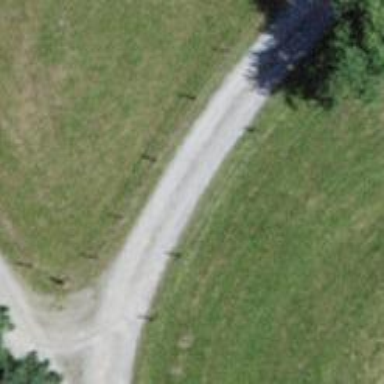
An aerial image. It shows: Well-maintained track road with grade 1 tracktype.